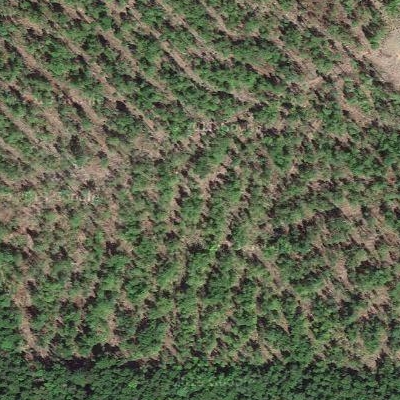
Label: Forest